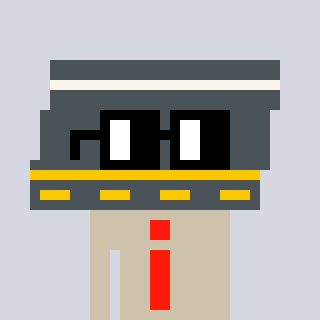
a pixel art character with square black glasses, a road-shaped head and a bege-colored body on a cool background